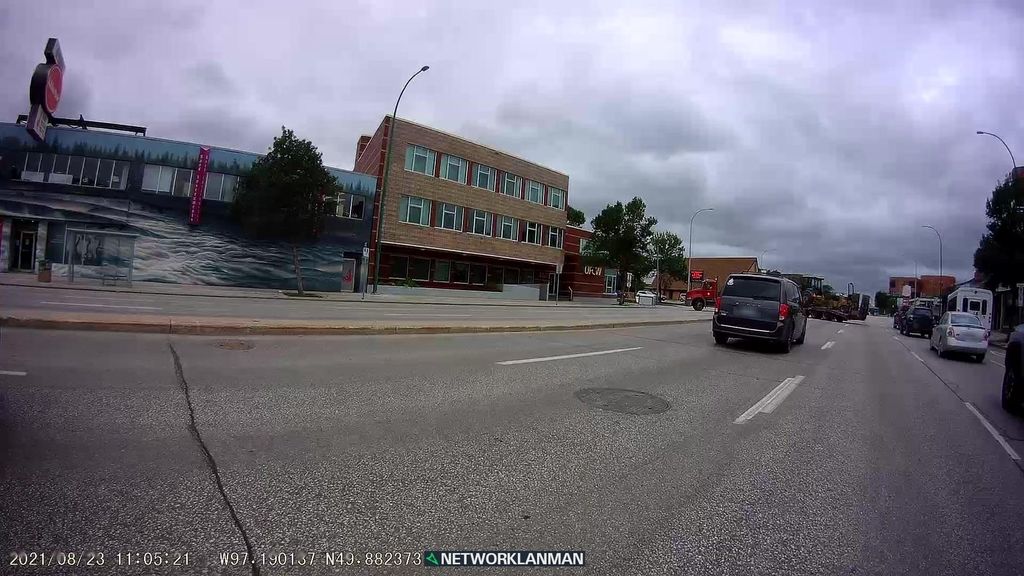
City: winnipeg